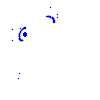
Particle: electron